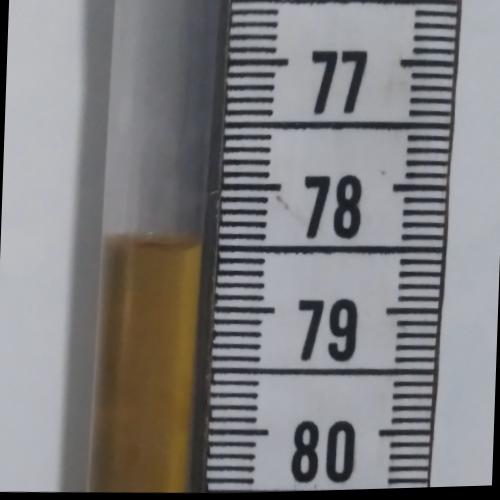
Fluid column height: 78.5 cm